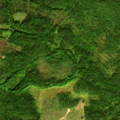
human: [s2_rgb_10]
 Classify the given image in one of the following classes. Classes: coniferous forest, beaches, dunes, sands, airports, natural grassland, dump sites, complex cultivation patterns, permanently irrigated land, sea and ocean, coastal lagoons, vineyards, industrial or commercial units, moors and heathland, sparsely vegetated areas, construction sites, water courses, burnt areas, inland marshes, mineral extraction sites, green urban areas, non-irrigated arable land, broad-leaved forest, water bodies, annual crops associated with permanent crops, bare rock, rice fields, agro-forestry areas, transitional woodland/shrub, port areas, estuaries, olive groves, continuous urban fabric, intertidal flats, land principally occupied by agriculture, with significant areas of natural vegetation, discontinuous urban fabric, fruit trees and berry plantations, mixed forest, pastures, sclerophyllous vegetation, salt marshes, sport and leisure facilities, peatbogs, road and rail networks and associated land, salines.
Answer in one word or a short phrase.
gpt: coniferous forest, mixed forest, transitional woodland/shrub